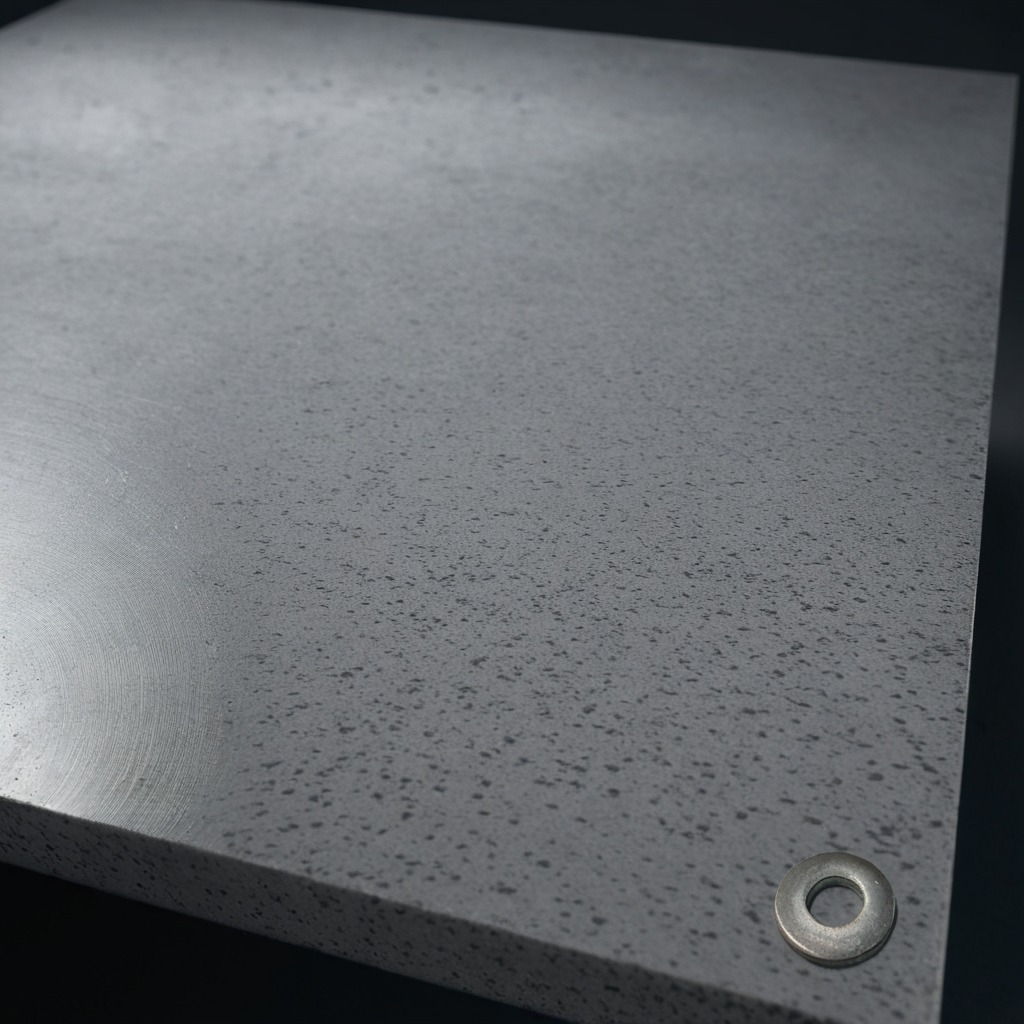
A flat metal washer is lying on a clean granite table inside a workshop at night dim ambient light soft shadows worn but